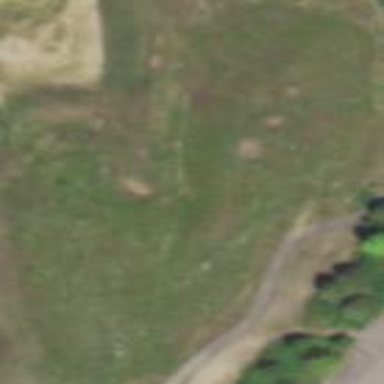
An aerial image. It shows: Grassy area designated as golf fairway.